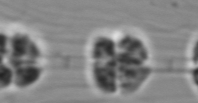
Label: Leptocylindrus_mediterraneus